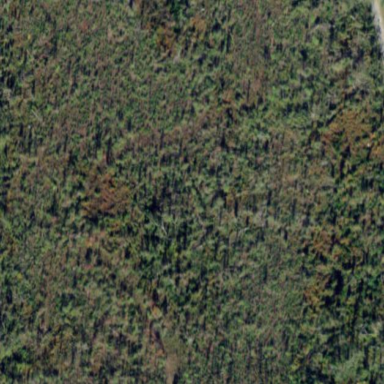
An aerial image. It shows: Forest area dominated by needle-leaved trees.